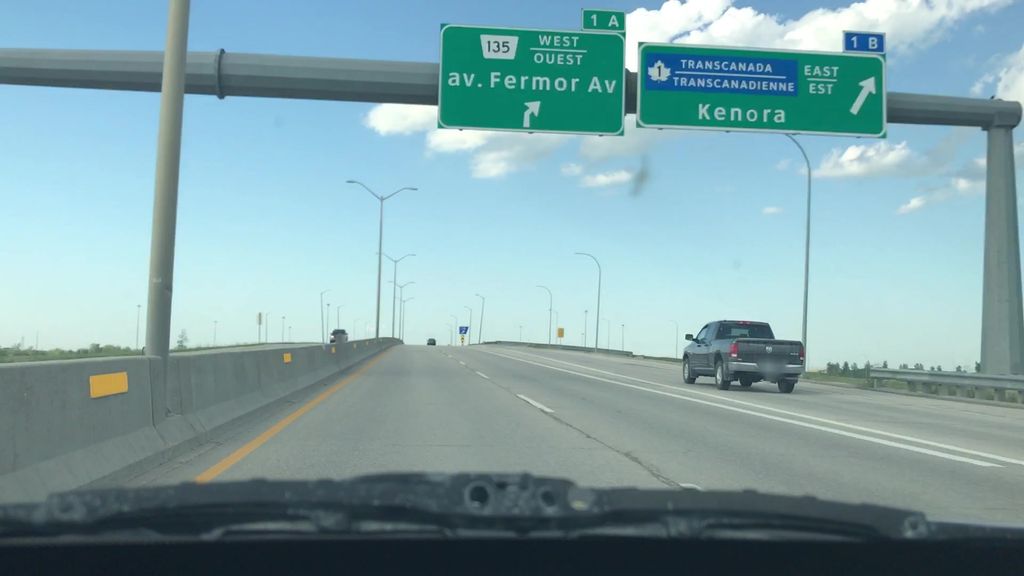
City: winnipeg